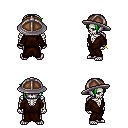
a pixel art fantasy rpg character, male body template, skeleton, brown robe, teal pants, green pixie cut hairstyle, chain helm, bracelets, four views (front, back, left, right), 2x2 character sprite sheet, small pixel art, hard edges, no anti-aliasing